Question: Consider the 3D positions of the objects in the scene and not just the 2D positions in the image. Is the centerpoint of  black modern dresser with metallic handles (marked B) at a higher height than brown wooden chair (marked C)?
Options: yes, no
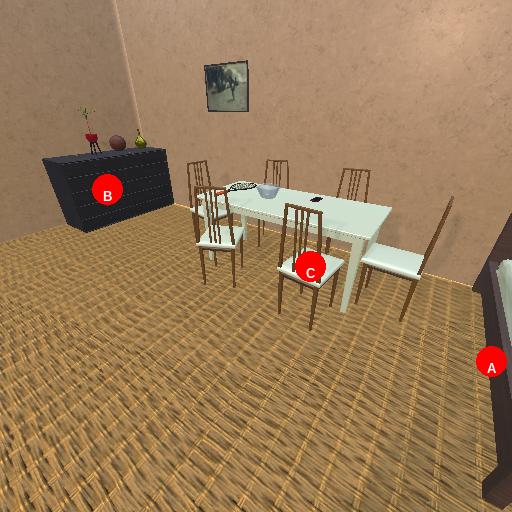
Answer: yes